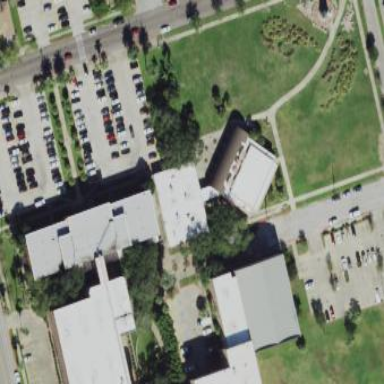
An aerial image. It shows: College building.